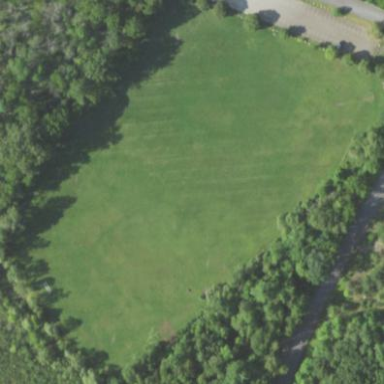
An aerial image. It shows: Recreation ground.